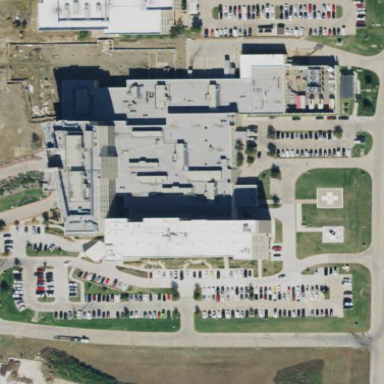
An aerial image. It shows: Hospital building.